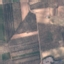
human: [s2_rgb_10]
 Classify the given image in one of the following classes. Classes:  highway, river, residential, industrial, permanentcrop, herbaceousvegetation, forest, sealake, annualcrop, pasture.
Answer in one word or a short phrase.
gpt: PermanentCrop